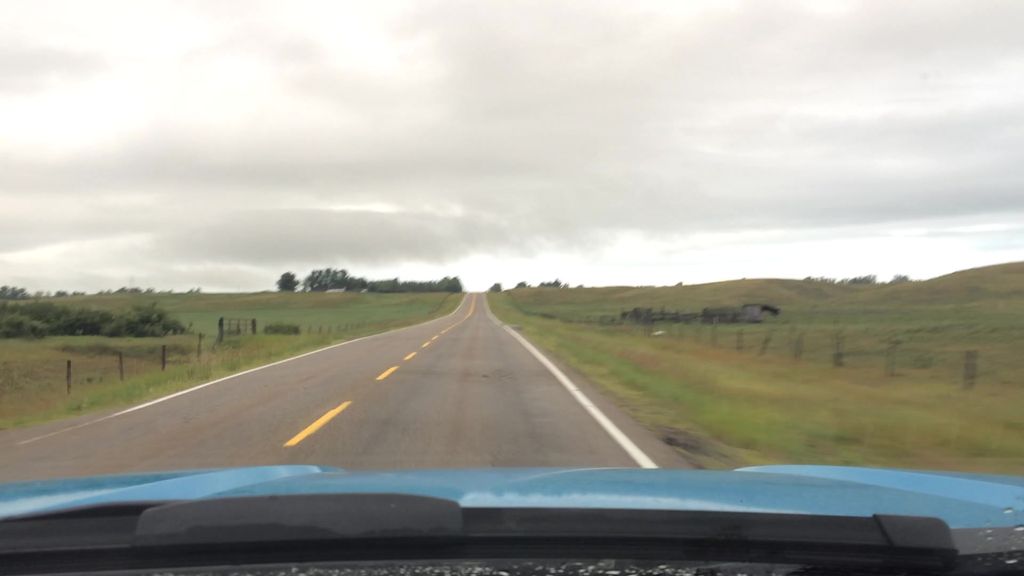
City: calgary